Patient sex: F
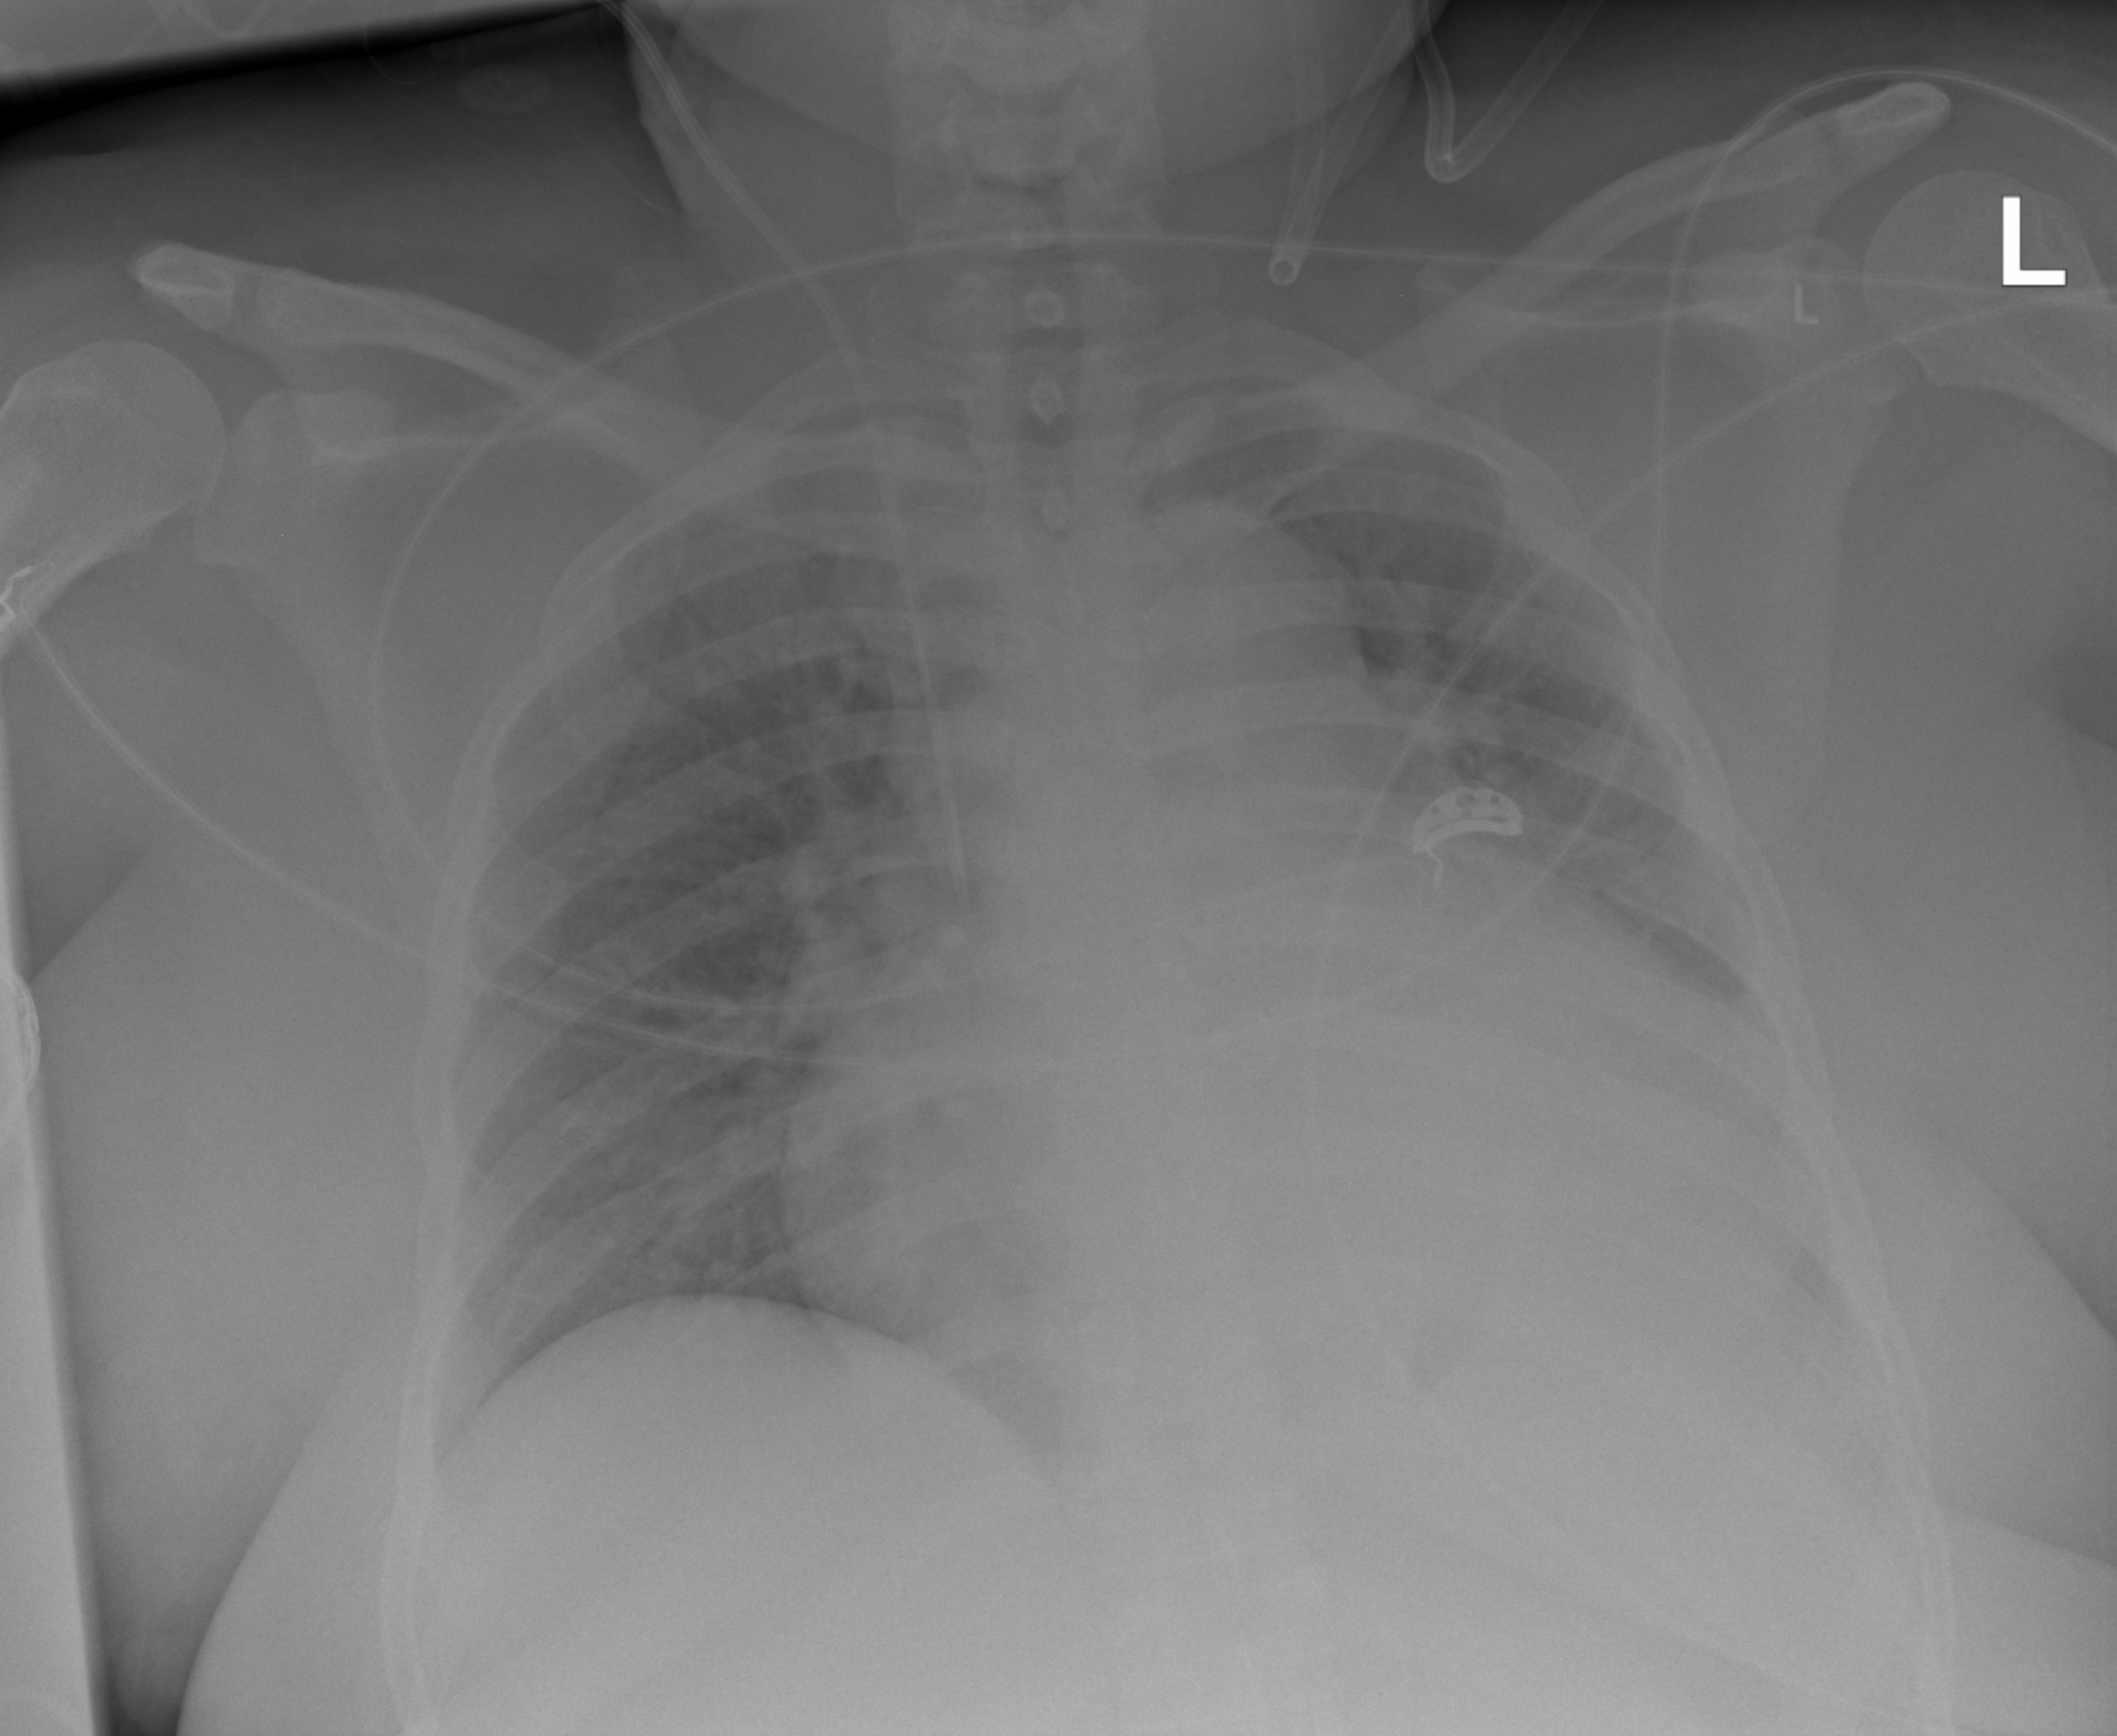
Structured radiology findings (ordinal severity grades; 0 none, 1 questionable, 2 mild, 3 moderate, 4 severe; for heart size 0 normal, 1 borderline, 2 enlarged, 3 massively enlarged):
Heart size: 2
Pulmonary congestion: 2
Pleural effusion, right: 1
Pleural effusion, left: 3
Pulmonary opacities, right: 2
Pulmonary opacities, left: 2
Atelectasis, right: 2
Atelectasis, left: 2